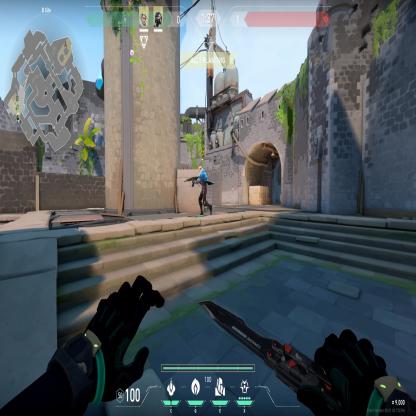
Label: teammate